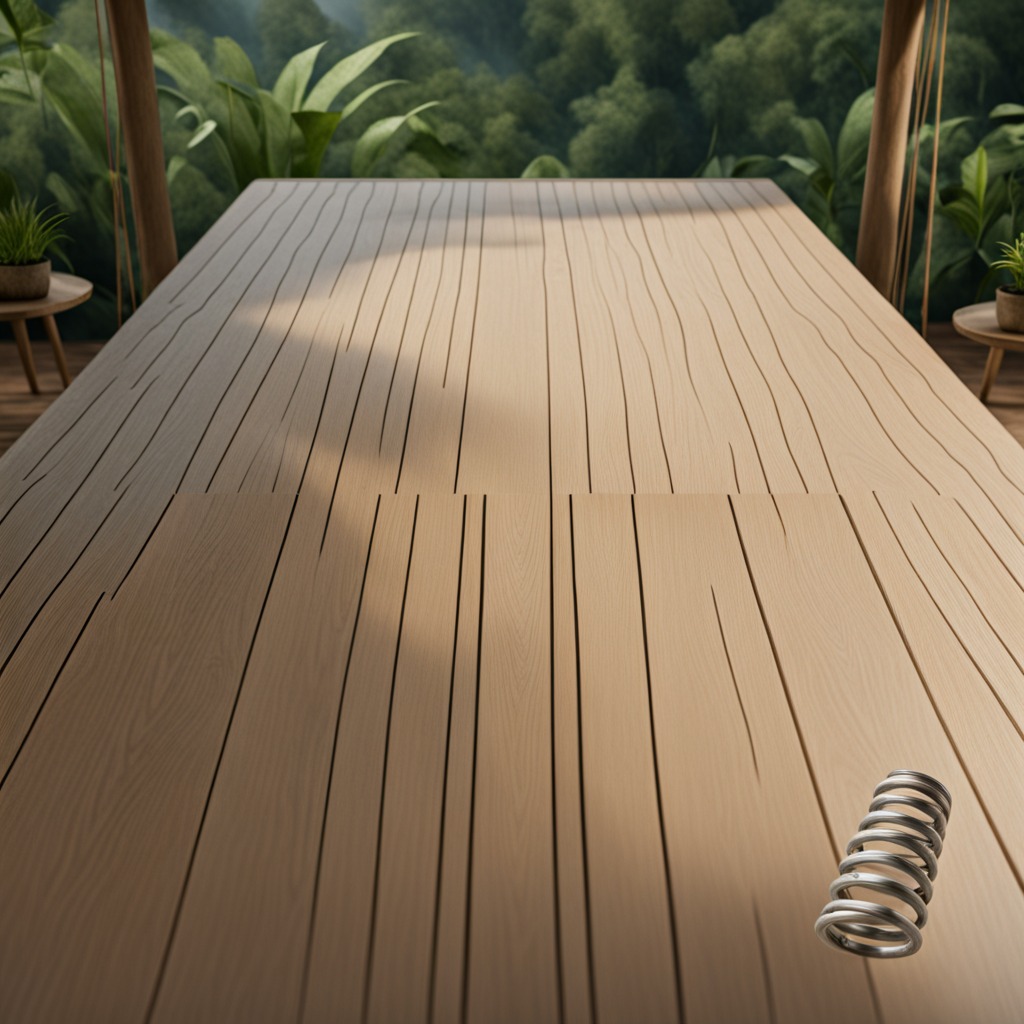
A coiled metal spring is lying on a wooden table inside a jungle field workshop tent.